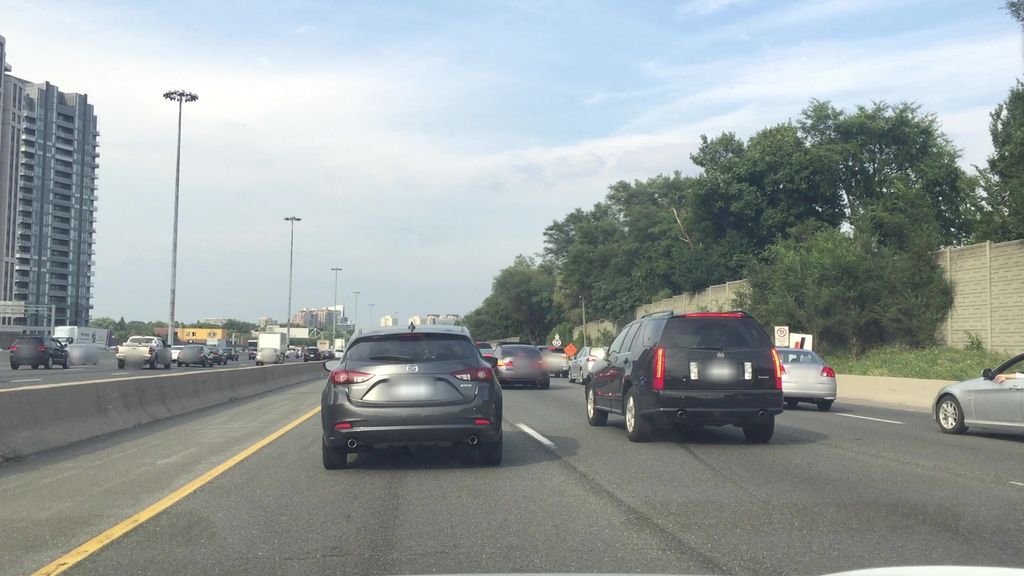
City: toronto